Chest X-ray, PA view. Patient: 40 years old, sex M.
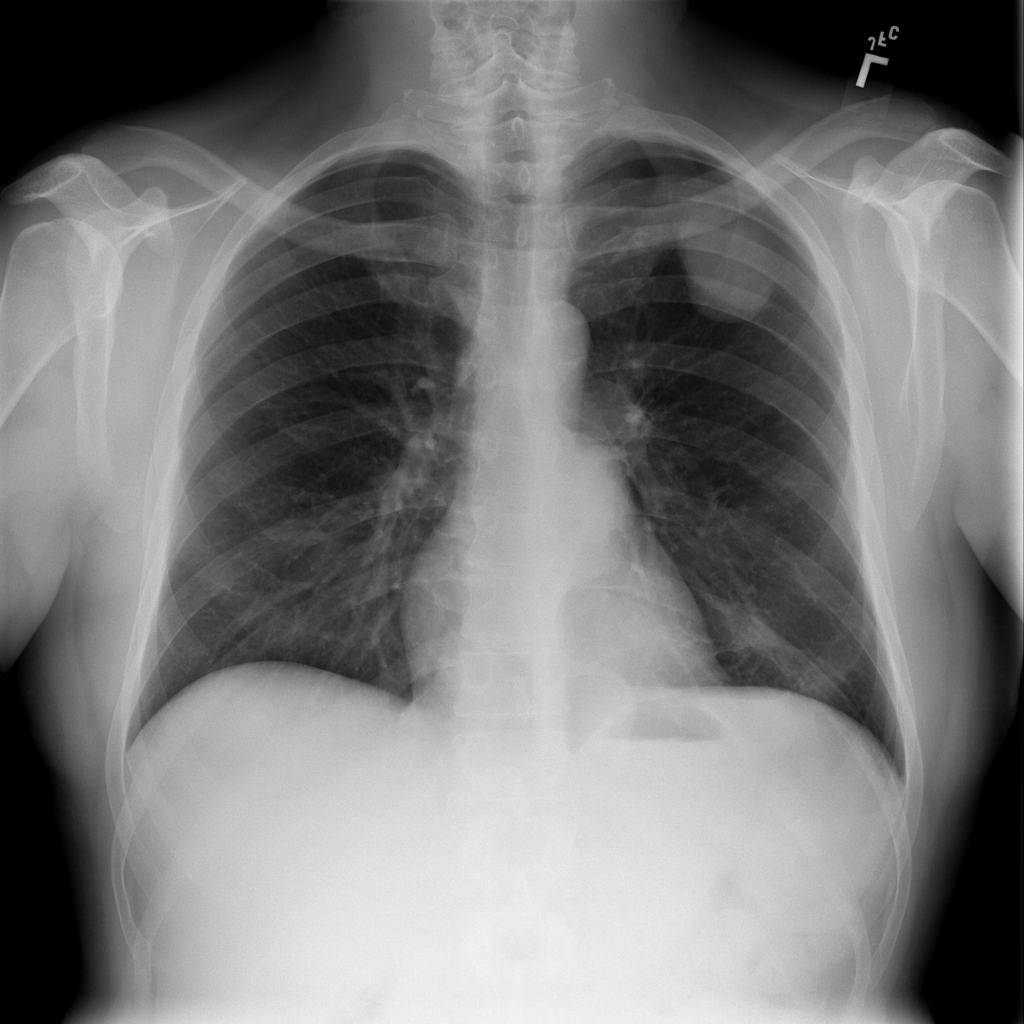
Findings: No Finding